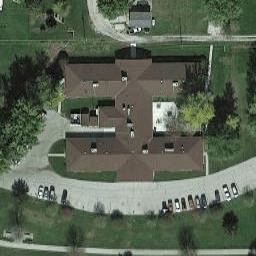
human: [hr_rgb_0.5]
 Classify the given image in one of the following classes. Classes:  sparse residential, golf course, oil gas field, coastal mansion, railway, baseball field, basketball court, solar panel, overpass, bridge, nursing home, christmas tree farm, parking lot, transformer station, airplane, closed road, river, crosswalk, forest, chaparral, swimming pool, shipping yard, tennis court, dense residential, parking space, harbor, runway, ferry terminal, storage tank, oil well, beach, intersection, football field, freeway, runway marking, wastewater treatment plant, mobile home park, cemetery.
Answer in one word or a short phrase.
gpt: nursing home